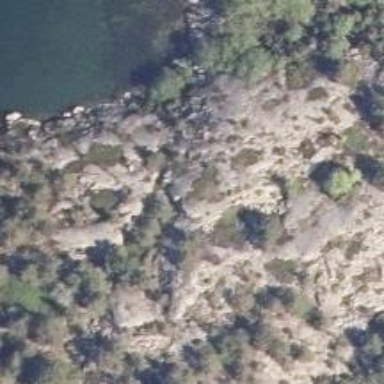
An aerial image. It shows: Natural cliff.